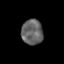
Tissue: prostate
Cell type: Myeloid cells
Senescence score: 0.6883
Nuclear area (px): 527
Mean DAPI intensity: 100.298